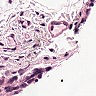
Metastatic tissue present: no